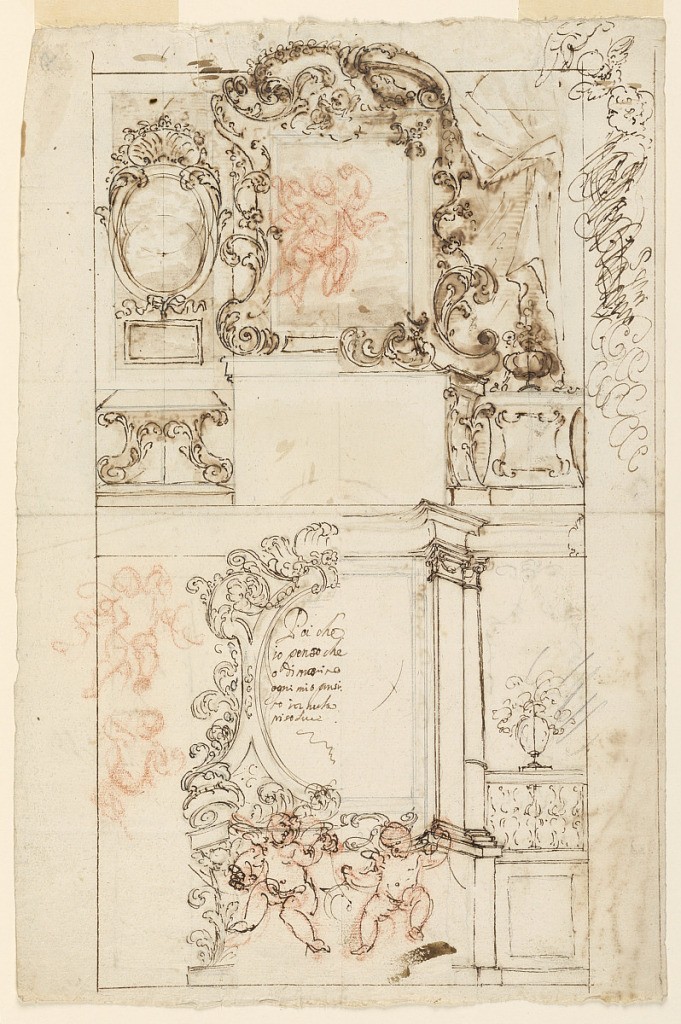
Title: Altar
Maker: Angelo Michele Colonna, 1600–1687
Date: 1650–75
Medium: Pen and brown ink, red, black chalk, brown wash on white laid paper
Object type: Drawing
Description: Left and right half of alternative designs are united. Scroll frame of a painting. Wall panel at left shows an ovoid topped by a shell over a table. At right a flower vase stands on a pedestal before a curtain. Bottom: left half shows an ovoidal framing: the right a frame with architectural forms. Two angels are before concave dado. Flower vase stands on a balustrade at the right. At left: two rough sketches for angels